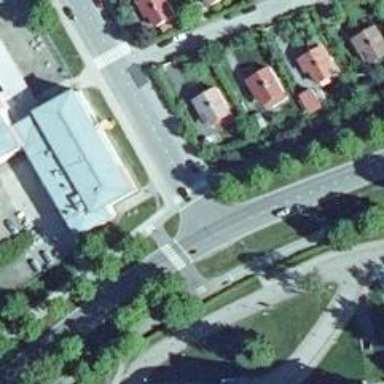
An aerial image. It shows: Uncontrolled road crossing.